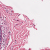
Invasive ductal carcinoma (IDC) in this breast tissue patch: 0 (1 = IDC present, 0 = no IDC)